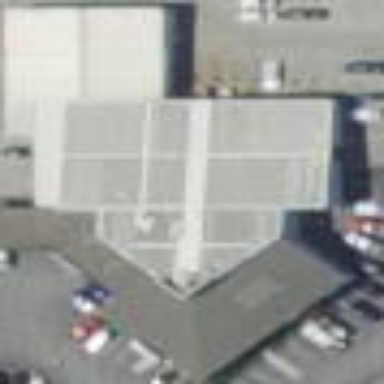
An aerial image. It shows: Commercial building housing car shop.